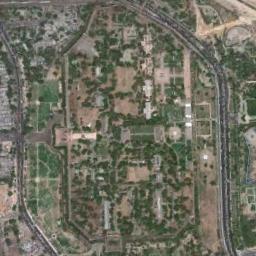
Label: palace